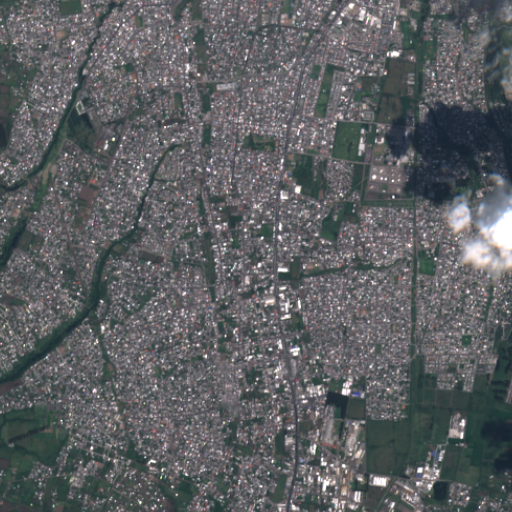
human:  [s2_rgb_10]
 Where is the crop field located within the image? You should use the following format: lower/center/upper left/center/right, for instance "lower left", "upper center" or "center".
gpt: The crop field is located in the upper left of the image.
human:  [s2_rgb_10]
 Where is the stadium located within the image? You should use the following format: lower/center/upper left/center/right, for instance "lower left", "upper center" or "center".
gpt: The stadium is located in the lower left of the image.
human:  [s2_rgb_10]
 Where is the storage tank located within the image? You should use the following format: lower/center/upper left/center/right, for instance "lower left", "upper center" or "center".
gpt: The storage tank is located in the upper right of the image.
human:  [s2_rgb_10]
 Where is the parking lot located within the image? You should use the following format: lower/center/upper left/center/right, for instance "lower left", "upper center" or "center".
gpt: There is no parking lot in the image.